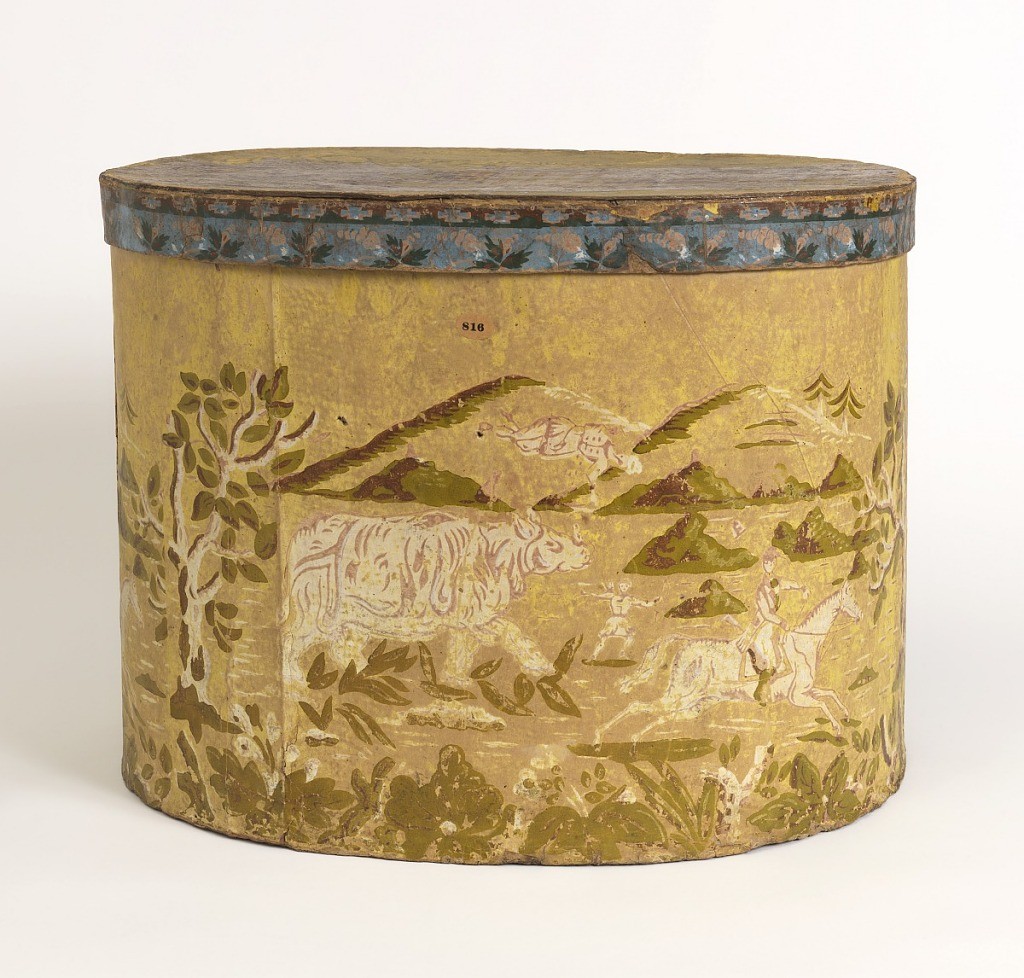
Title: Deaf and Dumb Asylum
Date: ca. 1831
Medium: Block-printed on handmade paper, pasteboard support
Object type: Bandbox and lid
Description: Box bottom has fanciful scene of rhinoceros with hunters on foot and on horseback, with background of mountains. Lid has view of large building on manicured grounds, with legend of the "Deaf and Dumb Asylum".